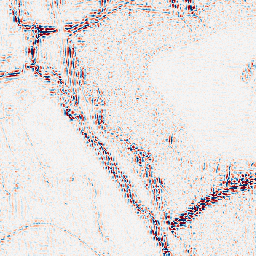
Category: wavelet
Decomposition family: wavelet_reverse_biorthogonal
Decomposition parameters: wavelet: rbio5.5
level: 2
Upsampling method: lanczos
Upsampling parameters: scale: 4
Upsampling scale: 4